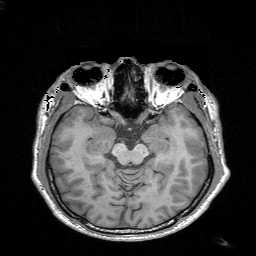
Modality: T1w
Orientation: coronal